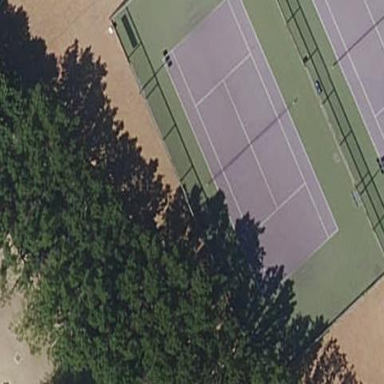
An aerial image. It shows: Tennis court in leisure pitch.